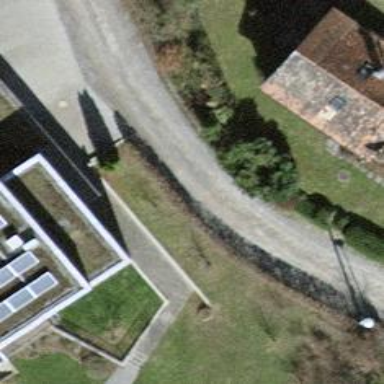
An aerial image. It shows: Residential road with fine gravel surface.